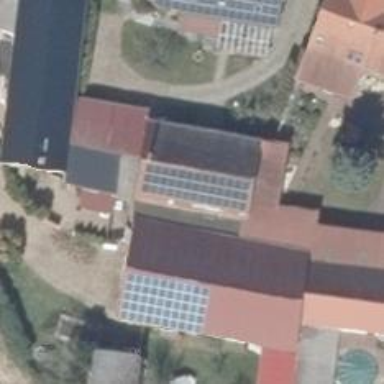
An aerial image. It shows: Small solar photovoltaic panel used as generator to produce electricity.